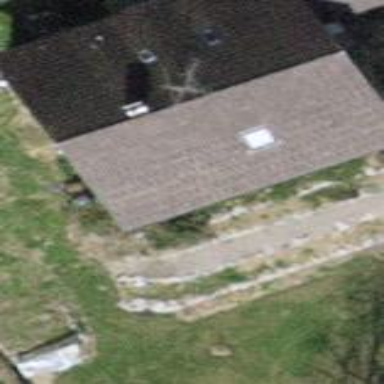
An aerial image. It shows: Detached building.